Question: I'm trying make a file upload using PHP. To do it I'm using $_FILE but I can't understand why does not works. Looking for solutions I'm found some suggestion to use $_FILE, but still can't do this works. To I see if upload works I'm using Postman of Chrome. I'm using Ubuntu with LAMP.
How could I do it ?
'''
<?php
$arquivo = isset($_FILES["file"]) ? $_FILES["file"] : FALSE;
if(!$arquivo) {
echo "You can not access this file directly!";
}else{
$diretorio = "/home/fernando/Imagens/";
if (move_uploaded_file($arquivo["tmp_name"], $diretorio.$arquivo["name"])) {
echo "File upload ok!";
}else{
echo "File not upload!";
}
}
?>
'''
'''
<br />
<b>Warning</b>: move_uploaded_file(/home/fernando/Imagens/avatar_empresa.jpg): failed to open stream: Permission denied in
<b>/var/www/TelefonesUteis/ws/add_file.php</b> on line
<b>12</b>
<br />
<br />
<b>Warning</b>: move_uploaded_file(): Unable to move '/tmp/phpq9AlVw' to '/home/fernando/Imagens/avatar_empresa.jpg' in
<b>/var/www/TelefonesUteis/ws/add_file.php</b> on line
<b>12</b>
<br />
'''

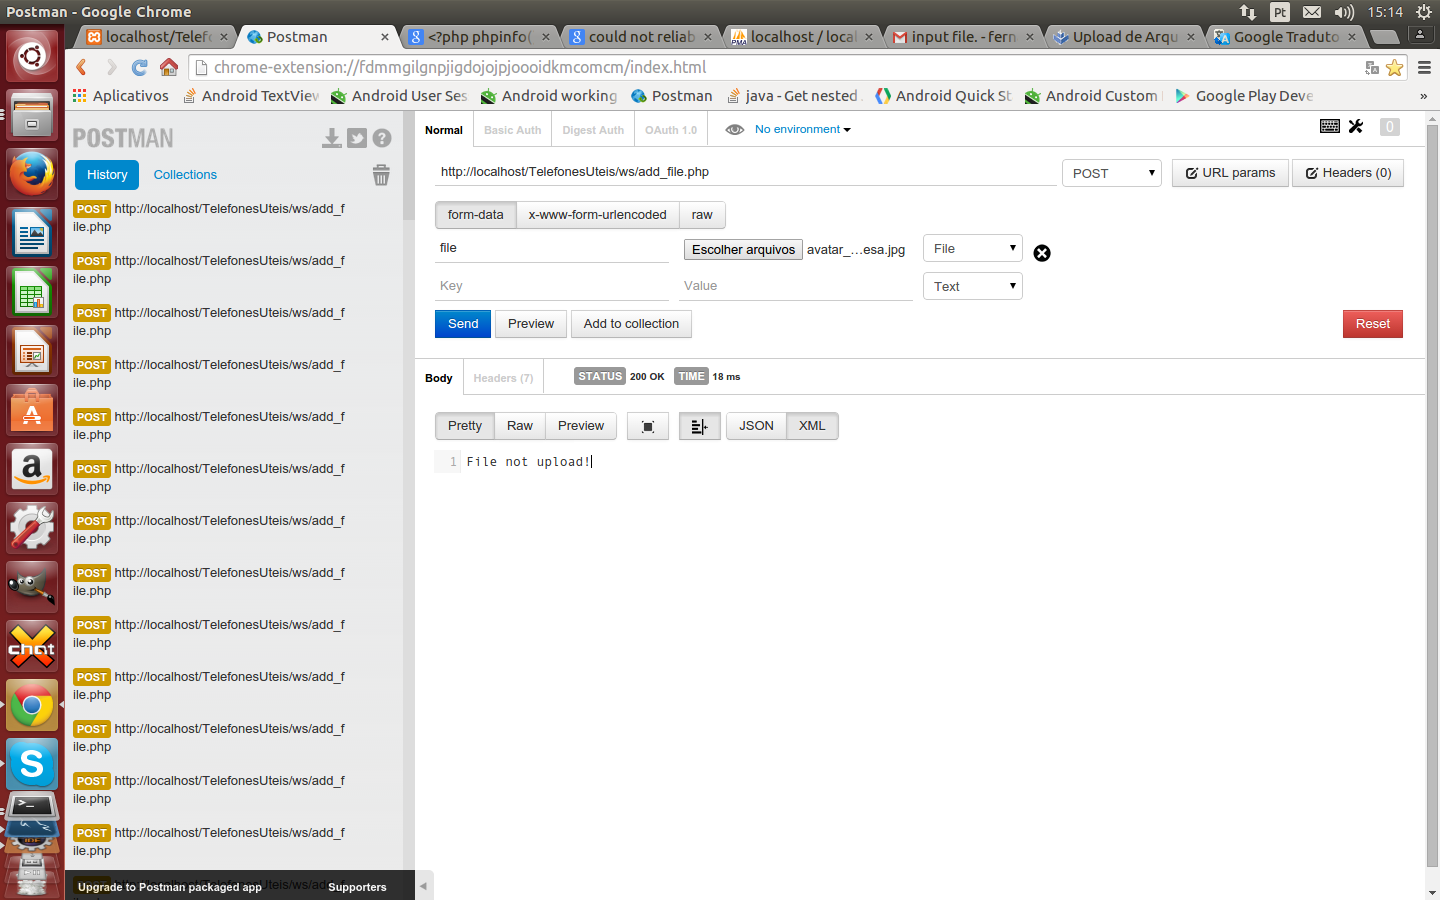
Answer: Your script doesn't have permissions to add and/or execute files in '/home/fernando/Imagens/'. Your will have to use 'chmod':
'chmod -R 775 /home/fernando/Imagens'